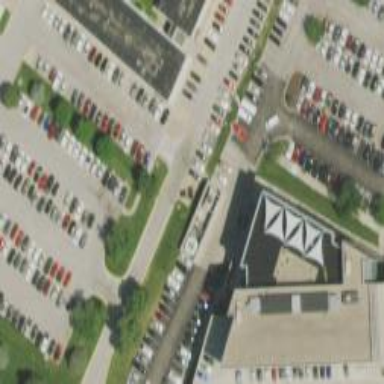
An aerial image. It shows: Office building.